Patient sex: F
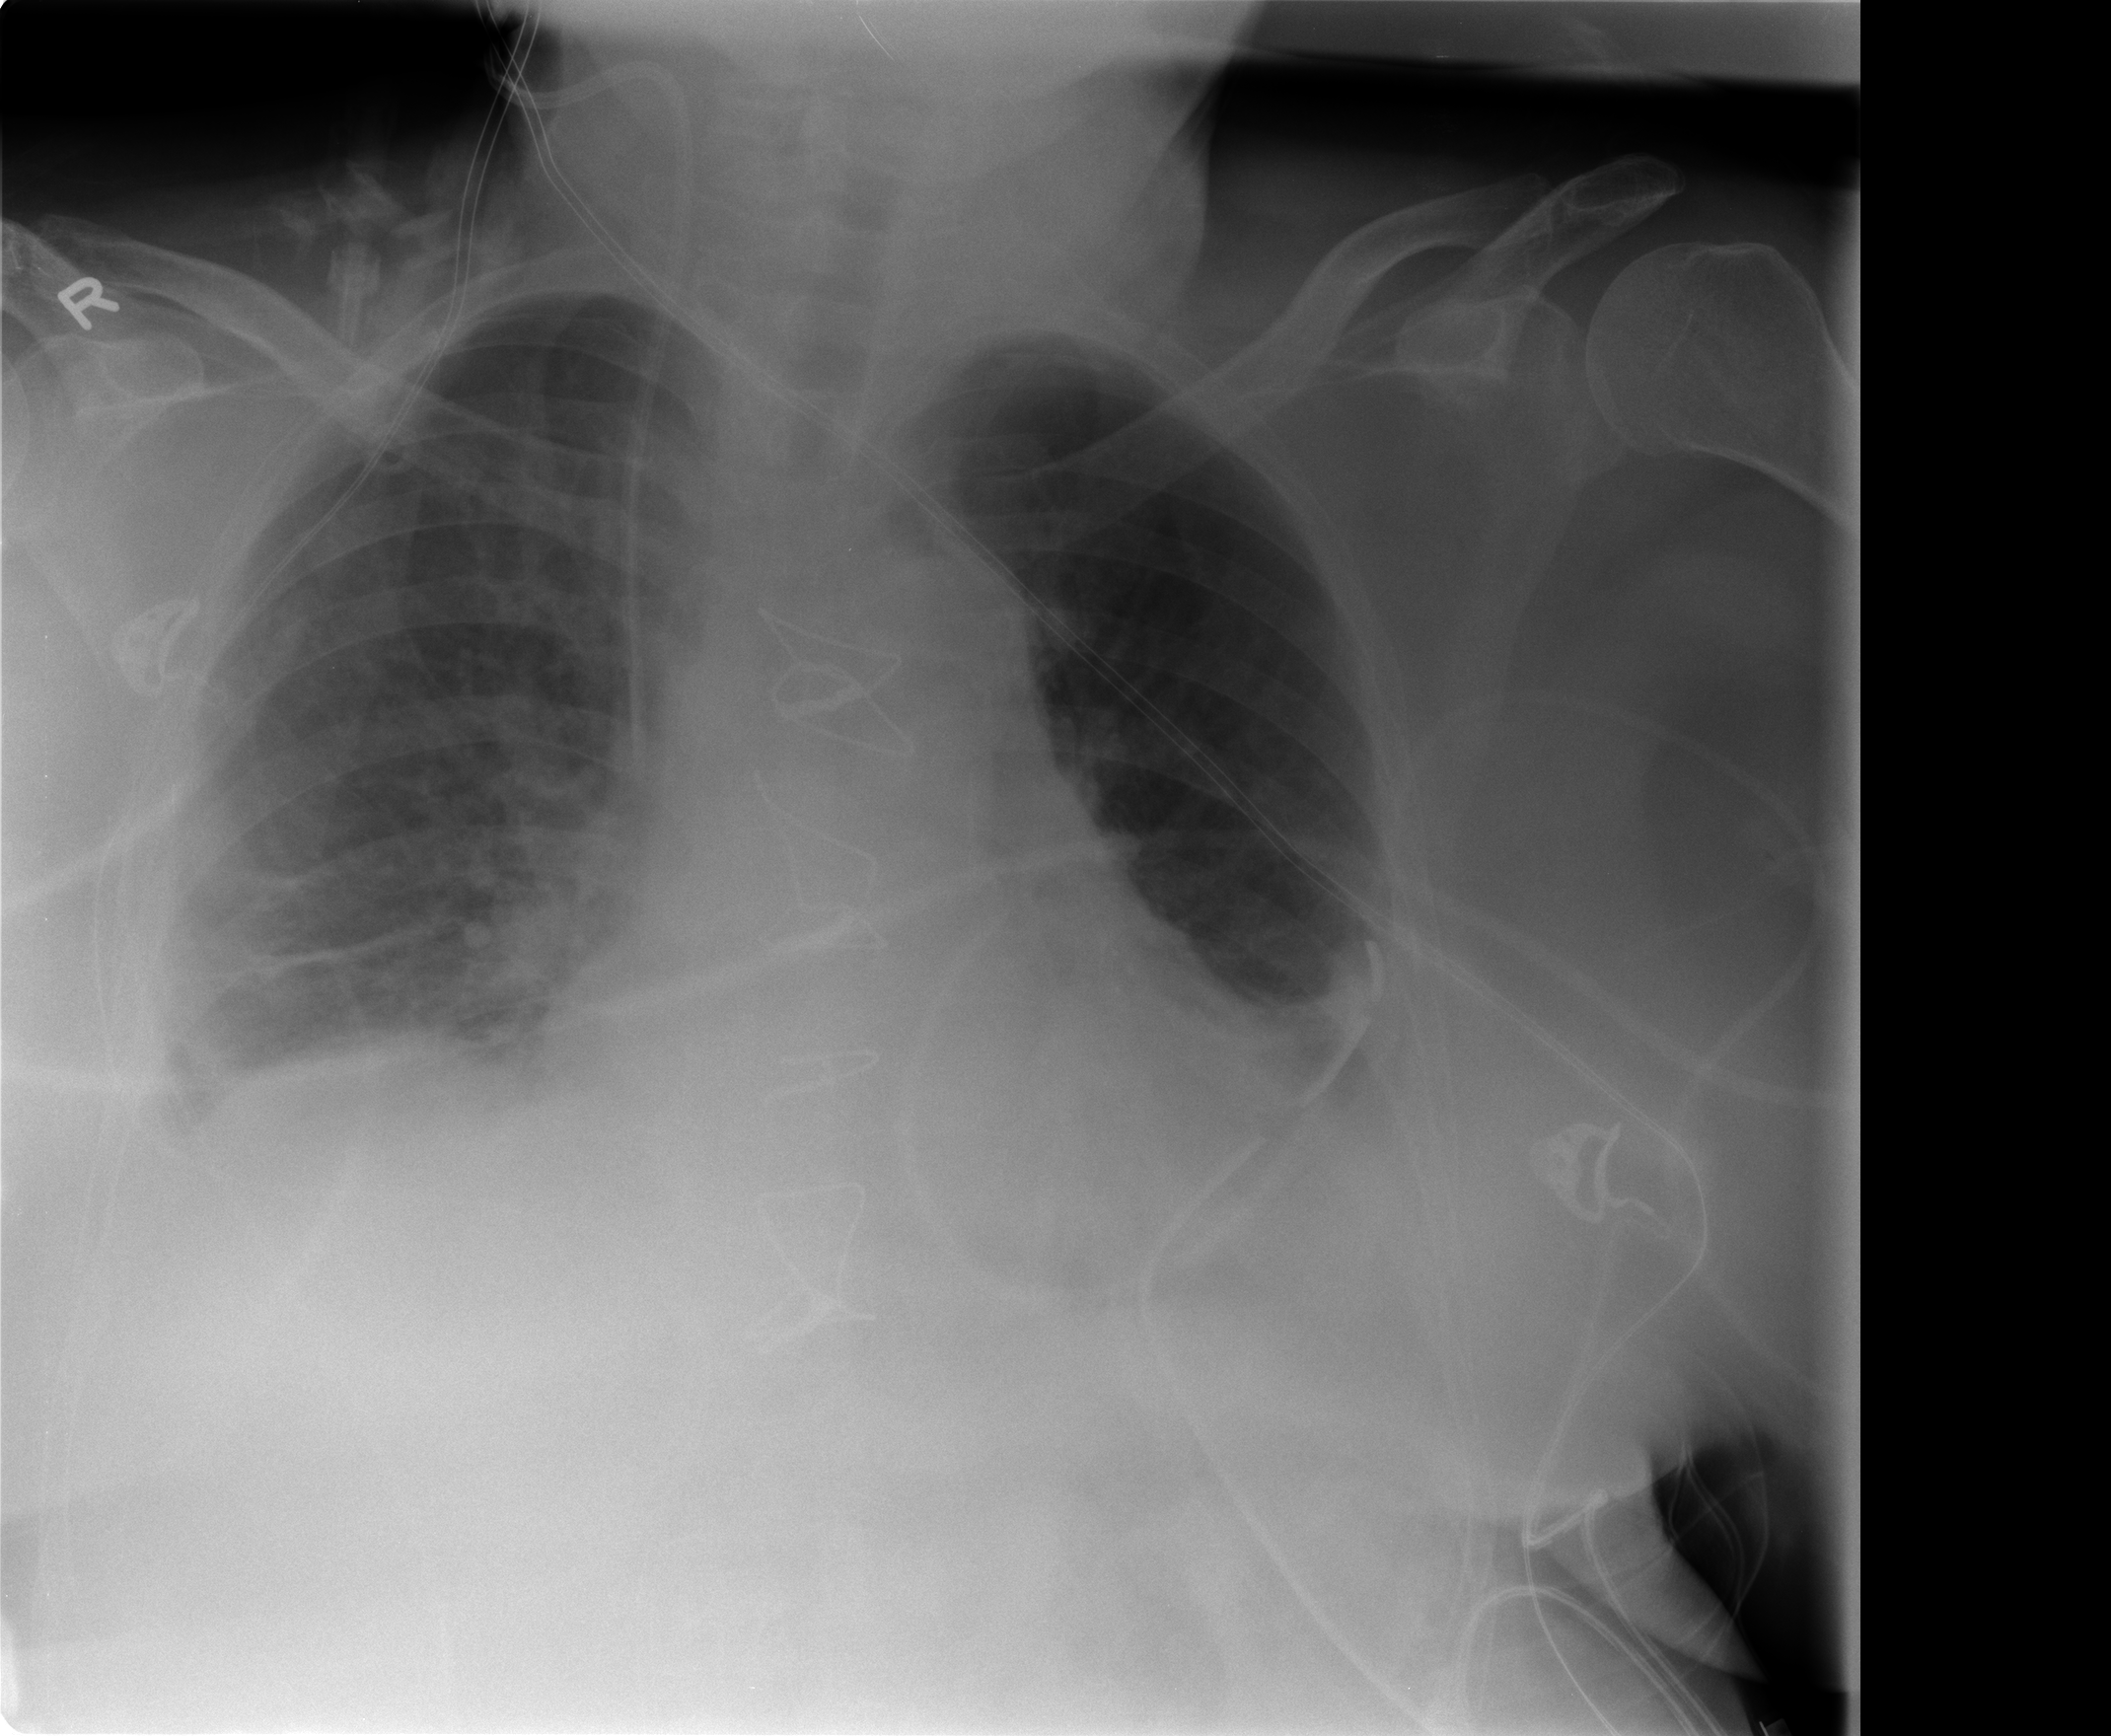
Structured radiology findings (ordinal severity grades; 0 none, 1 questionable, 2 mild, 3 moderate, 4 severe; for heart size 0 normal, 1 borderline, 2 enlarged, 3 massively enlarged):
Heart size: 2
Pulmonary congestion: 2
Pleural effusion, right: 2
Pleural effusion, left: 2
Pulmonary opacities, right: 1
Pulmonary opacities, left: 0
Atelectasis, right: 2
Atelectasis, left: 2